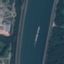
Land use / land cover class: River